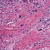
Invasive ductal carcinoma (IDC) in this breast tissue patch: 1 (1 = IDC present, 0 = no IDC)